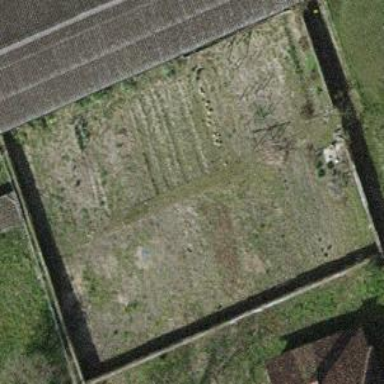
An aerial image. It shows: Residential garden surrounded by fence.